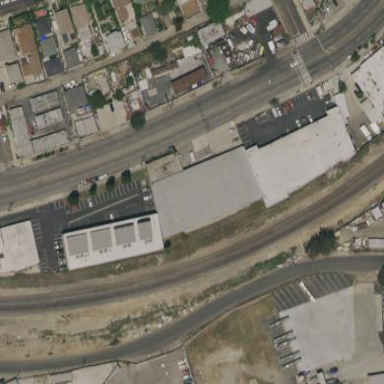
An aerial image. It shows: Warehouse.